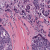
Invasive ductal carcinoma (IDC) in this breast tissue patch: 1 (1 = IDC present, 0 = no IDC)